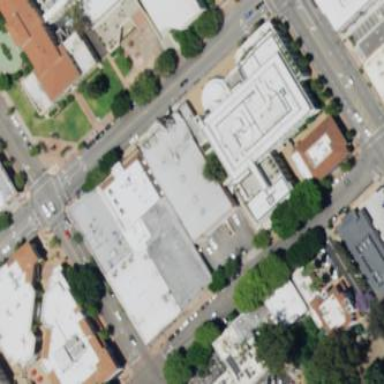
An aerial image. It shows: Cinema building.